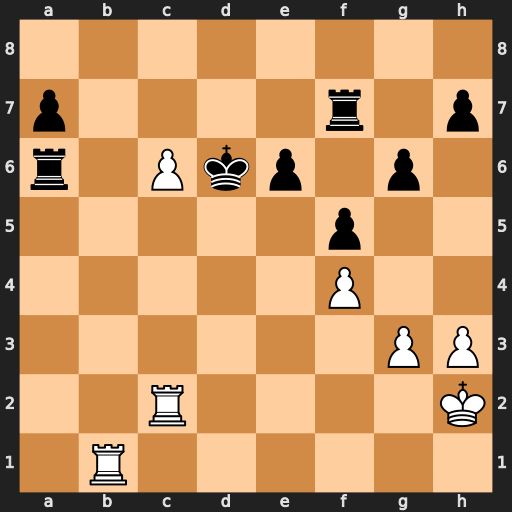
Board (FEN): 8/p4r1p/r1Pkp1p1/5p2/5P2/6PP/2R4K/1R6
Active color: w
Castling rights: -
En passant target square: -
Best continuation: c7 Rxc7 Rd1+ Ke7 Rxc7+